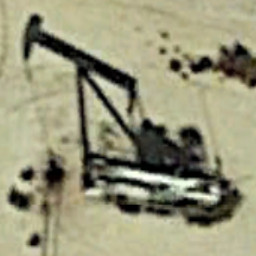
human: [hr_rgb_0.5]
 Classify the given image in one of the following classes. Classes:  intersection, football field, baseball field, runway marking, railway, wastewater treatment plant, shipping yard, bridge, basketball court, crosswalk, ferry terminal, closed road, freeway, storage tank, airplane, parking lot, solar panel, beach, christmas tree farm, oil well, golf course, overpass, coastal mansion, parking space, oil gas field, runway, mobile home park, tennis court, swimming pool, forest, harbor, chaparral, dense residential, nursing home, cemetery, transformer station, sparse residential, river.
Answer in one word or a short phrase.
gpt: oil well